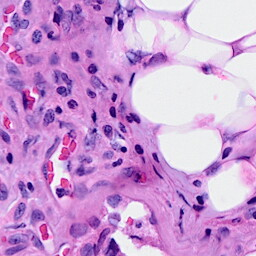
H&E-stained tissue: Breast